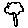
Label: tree